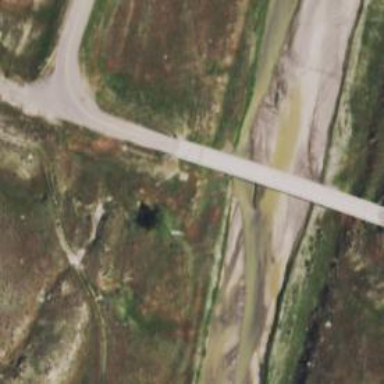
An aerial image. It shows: Tertiary road passing over bridge.